Question: We are publishing a WinForm application based on the .NET 4 framework towards IIS7 via ClickOnce. Once the end-user starts installing the application from the link provided we get following error:
Why is .NET asking for this assembly? The project is build in VS2013, why would it use an assembly from VS2010? Does anyone know what this is about? On the machine all the latest updates are installed for the .Net Framework.
Is there a way to remove unused references from the project perhaps?
Thanks a lot for any advice.
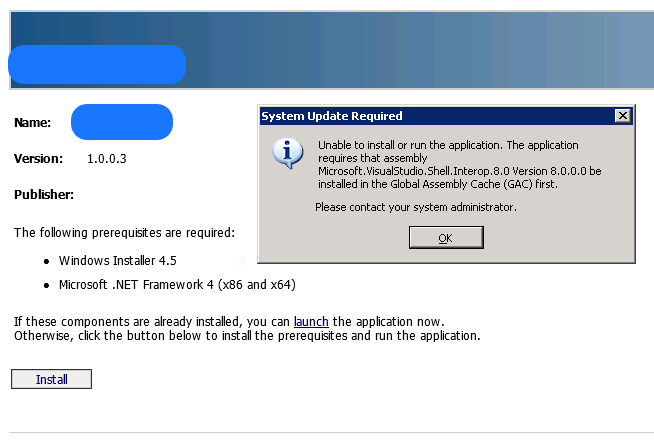
Answer: Please check your references and remove if the above Assembly is referenced. if you still need it do a Copy Local on that reference property.
Also right click on your project and go to properties: and under publish tab. click on application files and click show all files. and if the above assembly is listed there select exclude if you don't need it.